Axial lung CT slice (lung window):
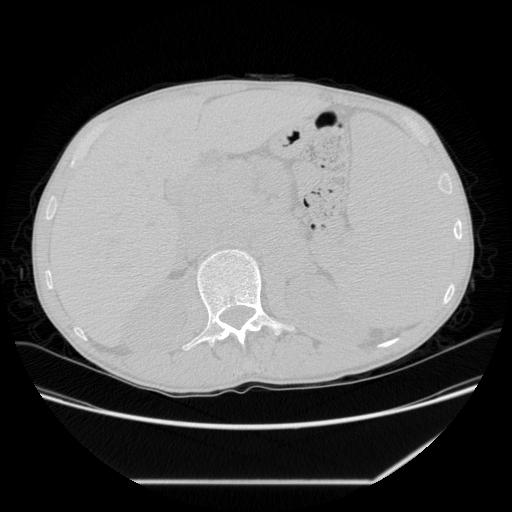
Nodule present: no